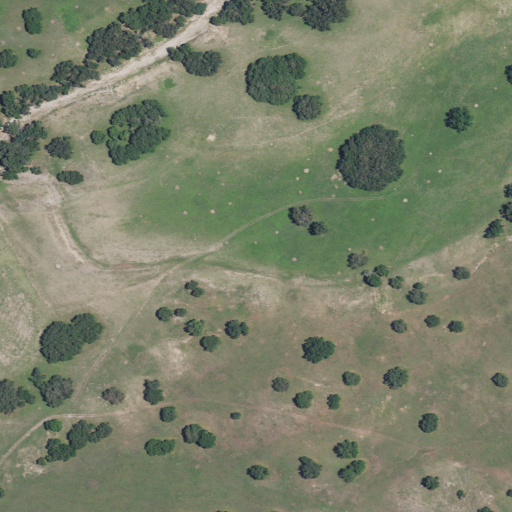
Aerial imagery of valley in Texas named Button Willow Hollow containing shrub, grassland, and pasture